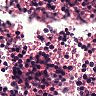
Metastatic tissue present: no